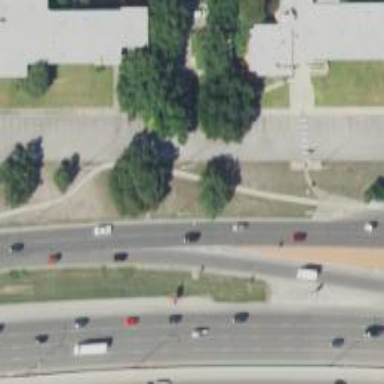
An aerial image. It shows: Secondary road with frontage access.